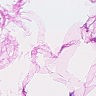
Metastatic tissue present: no